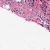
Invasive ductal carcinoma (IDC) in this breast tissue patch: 0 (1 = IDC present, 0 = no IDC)